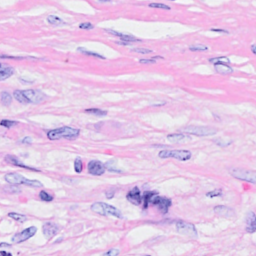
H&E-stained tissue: Breast